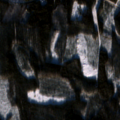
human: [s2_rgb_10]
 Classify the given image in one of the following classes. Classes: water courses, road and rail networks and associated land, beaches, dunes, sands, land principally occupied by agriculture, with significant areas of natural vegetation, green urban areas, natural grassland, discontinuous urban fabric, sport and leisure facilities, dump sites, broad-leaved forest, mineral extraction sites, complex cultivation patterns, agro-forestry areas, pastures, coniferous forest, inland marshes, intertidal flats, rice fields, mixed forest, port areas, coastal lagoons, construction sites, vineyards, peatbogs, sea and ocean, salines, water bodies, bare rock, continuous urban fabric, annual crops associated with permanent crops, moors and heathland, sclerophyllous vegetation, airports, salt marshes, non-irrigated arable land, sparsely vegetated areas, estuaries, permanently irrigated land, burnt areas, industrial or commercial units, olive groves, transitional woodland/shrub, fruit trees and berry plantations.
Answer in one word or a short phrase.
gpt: coniferous forest, mixed forest, transitional woodland/shrub